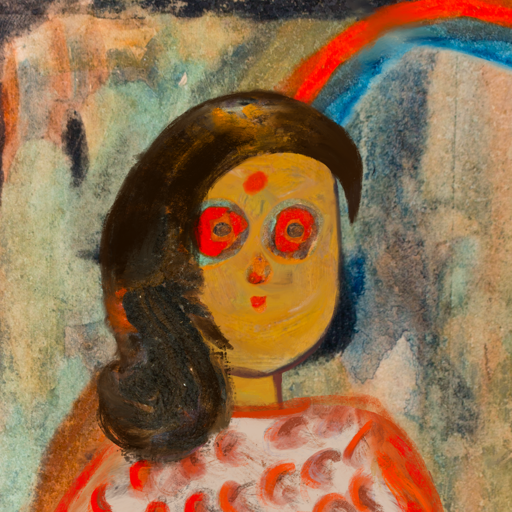
Background: Childish, Head And Neck Front: After_Raid, Face Front: Sisters, Bust: Rupkatha, Hair Front: Gypsy_Queen, Head Accessory: Blank, Second Necklace: Blank, Necklace: Blank, Baby: Blank